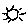
Label: sun